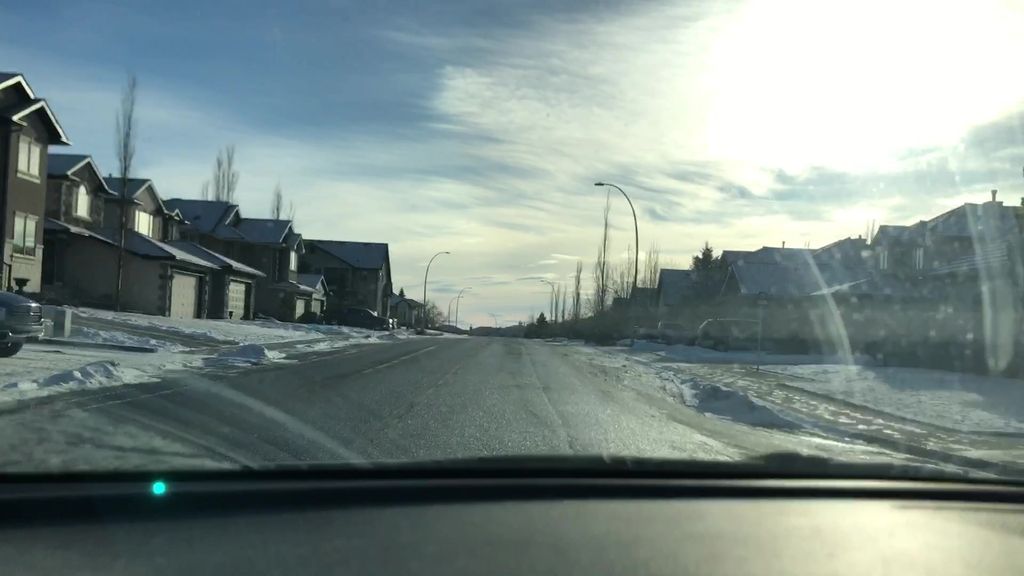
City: calgary